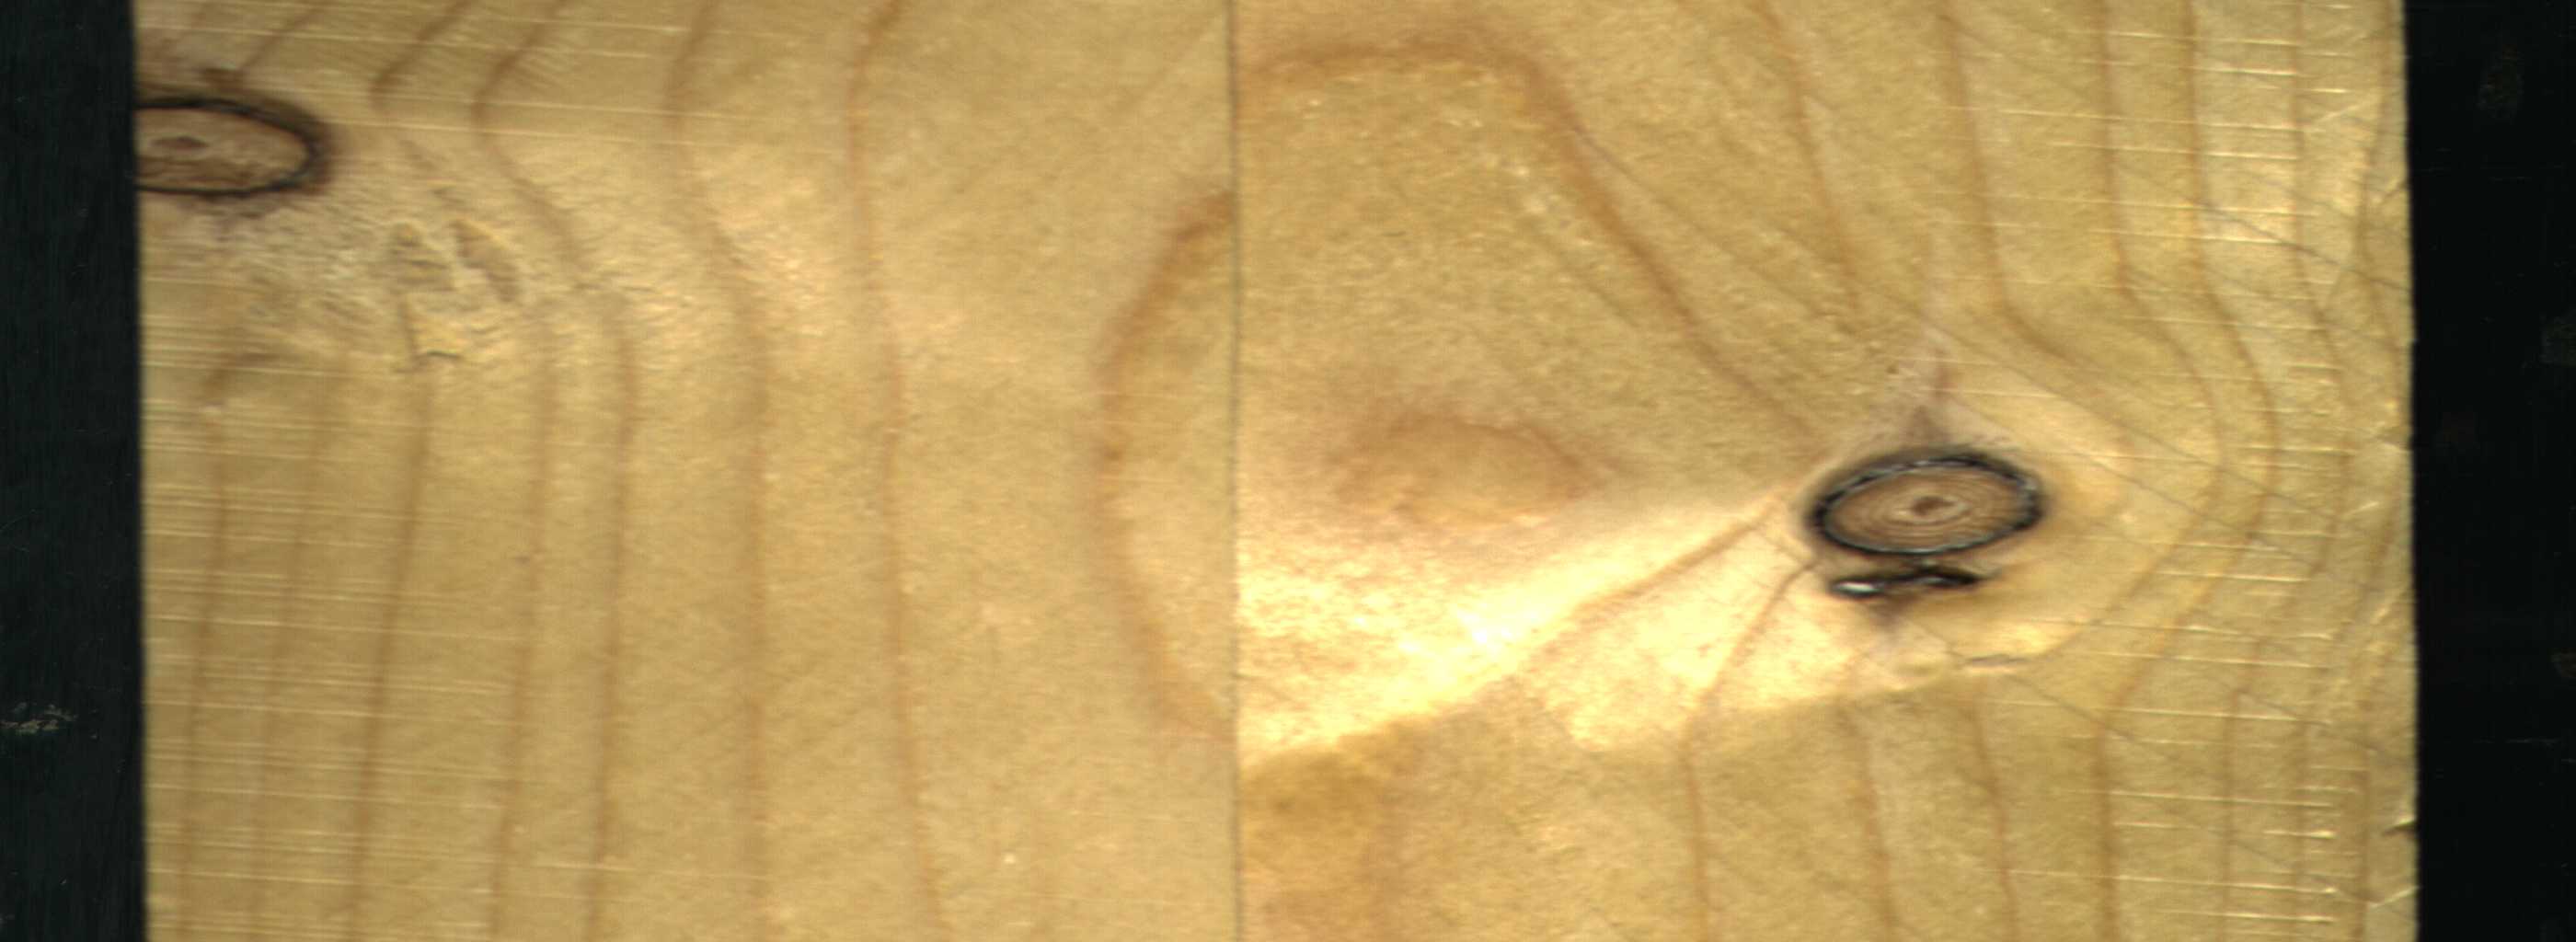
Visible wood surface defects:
Dead_Knot
Dead_Knot